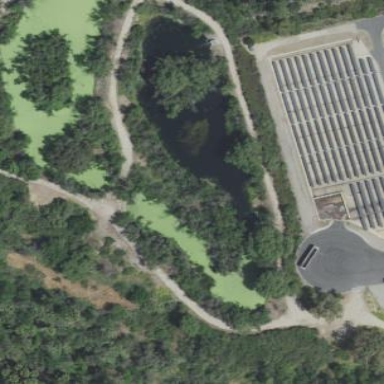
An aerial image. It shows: Pond with natural water.